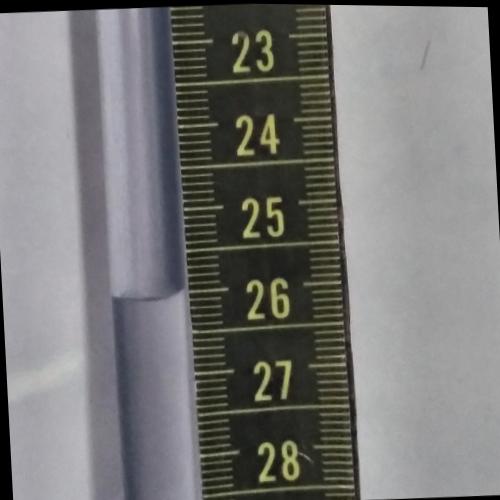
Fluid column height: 26.0 cm